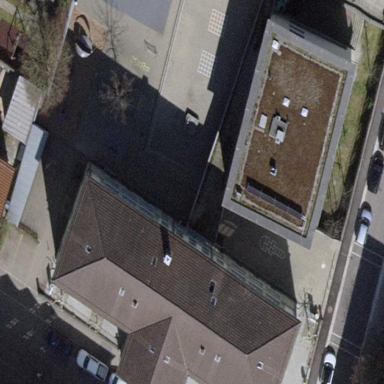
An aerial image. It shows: School.